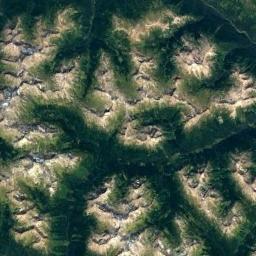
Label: mountain